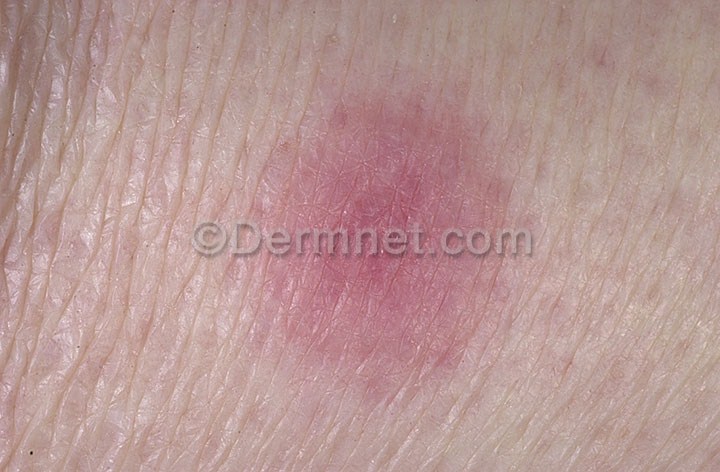
Disease: Vasculitis Photos